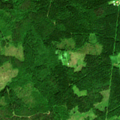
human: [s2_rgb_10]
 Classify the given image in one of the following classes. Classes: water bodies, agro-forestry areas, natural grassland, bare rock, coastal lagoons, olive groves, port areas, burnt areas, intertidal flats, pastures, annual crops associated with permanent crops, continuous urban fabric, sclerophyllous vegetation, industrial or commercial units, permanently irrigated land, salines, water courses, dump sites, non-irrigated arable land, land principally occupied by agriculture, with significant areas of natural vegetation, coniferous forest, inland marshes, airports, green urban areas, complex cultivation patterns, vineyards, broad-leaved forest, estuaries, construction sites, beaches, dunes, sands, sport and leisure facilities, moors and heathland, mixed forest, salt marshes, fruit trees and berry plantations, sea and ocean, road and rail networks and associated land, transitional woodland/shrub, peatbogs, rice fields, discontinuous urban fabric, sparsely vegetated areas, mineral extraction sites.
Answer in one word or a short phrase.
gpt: land principally occupied by agriculture, with significant areas of natural vegetation, coniferous forest, mixed forest, transitional woodland/shrub